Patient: sex M, age 59
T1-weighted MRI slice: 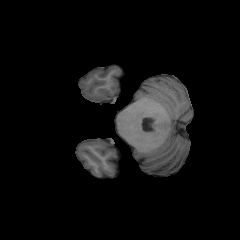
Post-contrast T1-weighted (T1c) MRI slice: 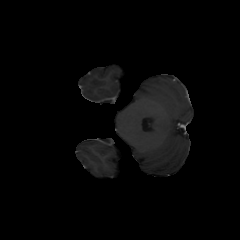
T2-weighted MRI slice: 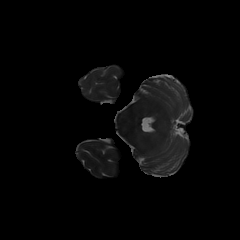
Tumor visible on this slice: no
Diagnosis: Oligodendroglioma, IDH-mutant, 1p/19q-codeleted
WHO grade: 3